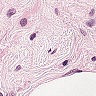
Metastatic tissue present: no